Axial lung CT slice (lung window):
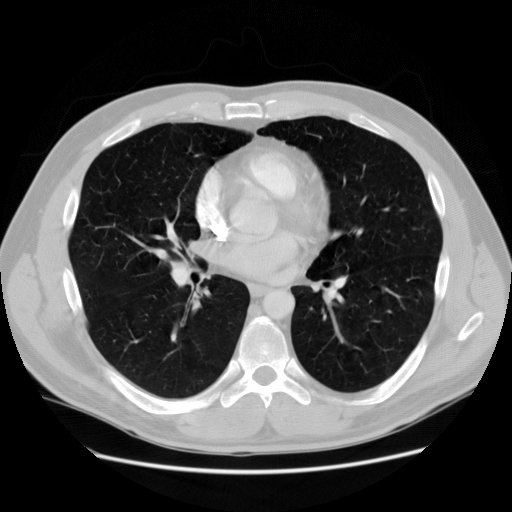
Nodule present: no